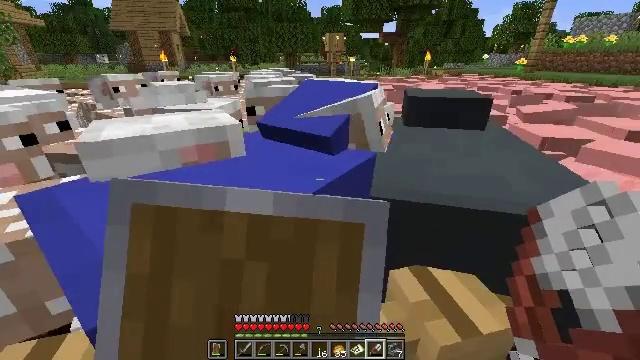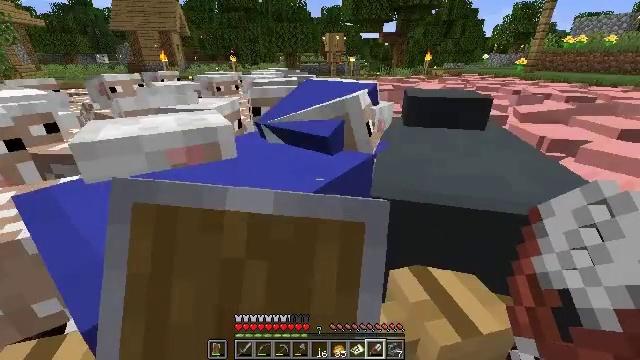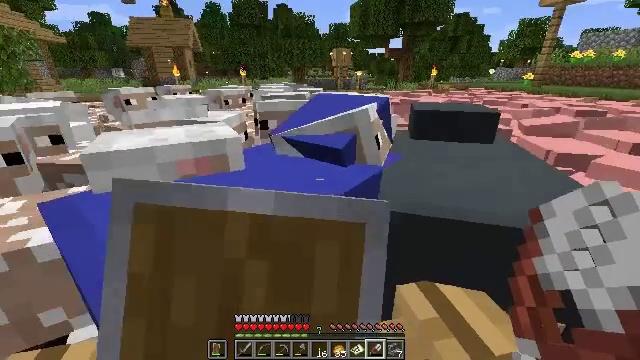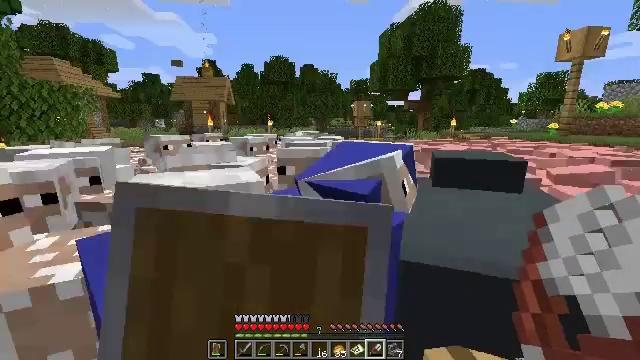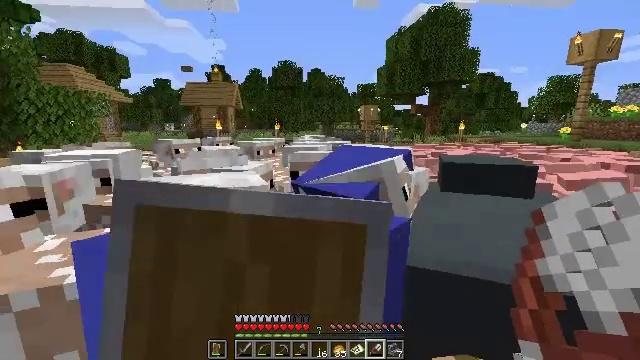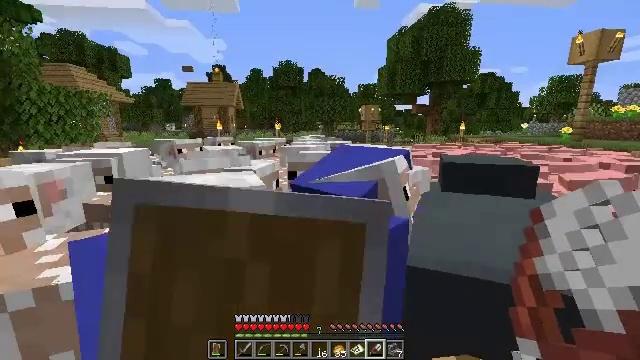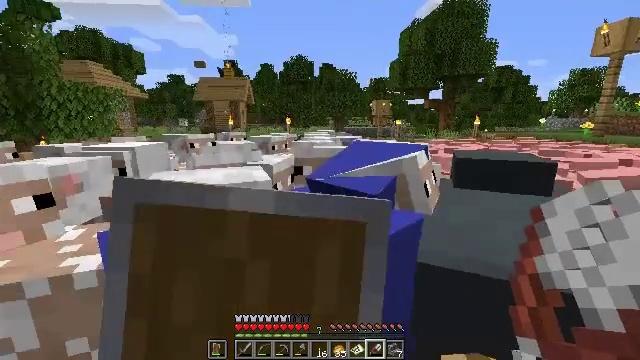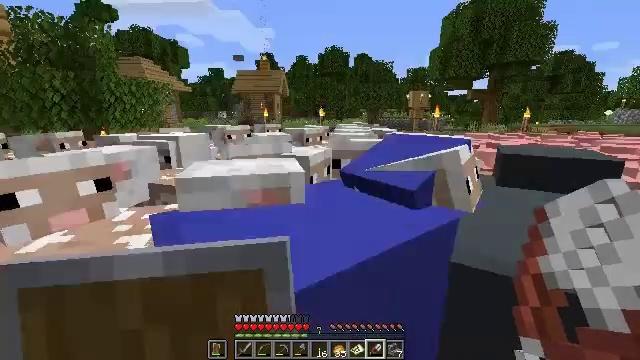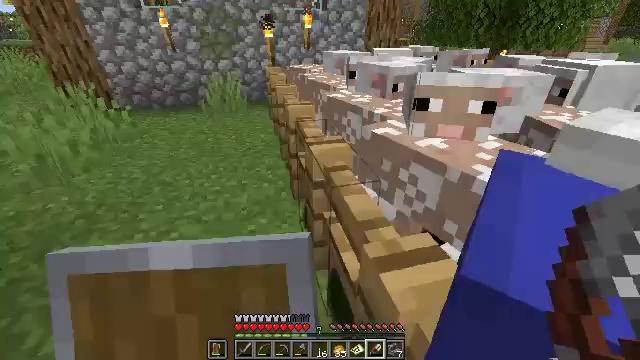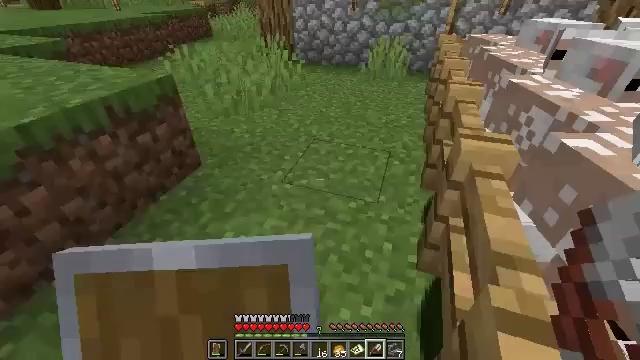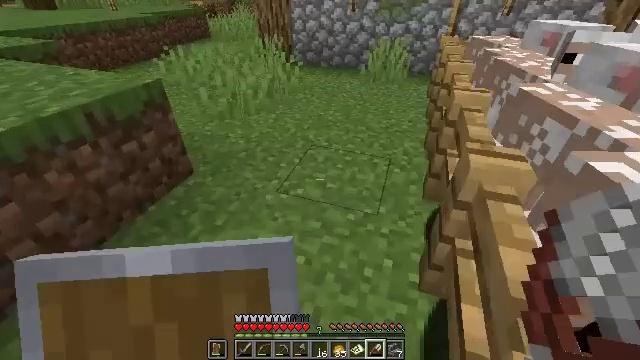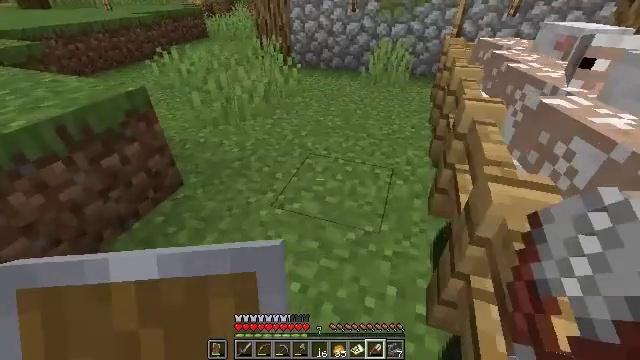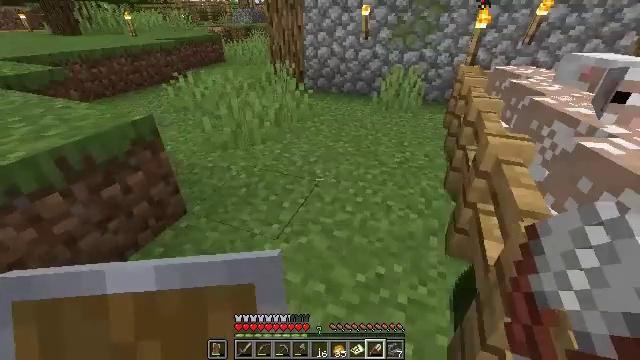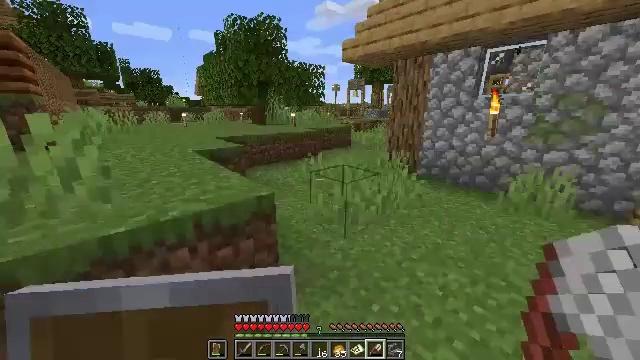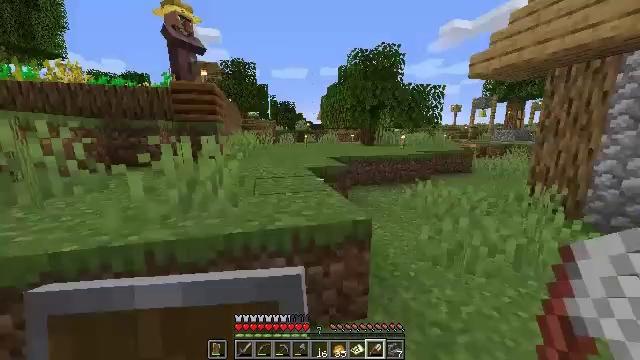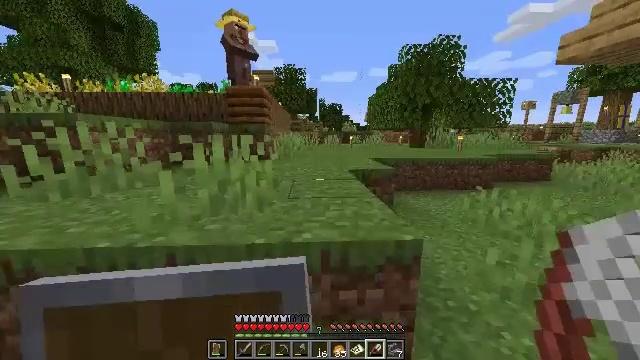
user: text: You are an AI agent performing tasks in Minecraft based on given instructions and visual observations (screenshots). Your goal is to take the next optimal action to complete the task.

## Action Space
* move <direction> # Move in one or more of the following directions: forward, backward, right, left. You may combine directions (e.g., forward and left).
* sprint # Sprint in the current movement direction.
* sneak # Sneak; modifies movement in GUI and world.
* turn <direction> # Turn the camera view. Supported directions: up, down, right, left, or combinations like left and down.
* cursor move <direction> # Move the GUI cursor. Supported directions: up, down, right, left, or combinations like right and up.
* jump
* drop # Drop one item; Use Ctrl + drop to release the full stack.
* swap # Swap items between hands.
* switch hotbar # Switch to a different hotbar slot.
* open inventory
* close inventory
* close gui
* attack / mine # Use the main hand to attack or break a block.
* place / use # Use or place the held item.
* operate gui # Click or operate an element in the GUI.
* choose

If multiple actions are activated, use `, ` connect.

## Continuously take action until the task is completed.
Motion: motion action
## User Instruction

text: Form a blue banner by arranging blue wool and a stick in the crafting table.
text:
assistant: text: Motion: use / place
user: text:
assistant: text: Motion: turn left and up, use / place
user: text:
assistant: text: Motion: turn left and up, use / place
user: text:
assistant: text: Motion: turn left, use / place
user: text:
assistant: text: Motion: use / place
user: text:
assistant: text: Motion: turn left and down, use / place
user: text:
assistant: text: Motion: turn left and down
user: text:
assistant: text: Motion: move forward, turn left and down
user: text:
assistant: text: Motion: move forward, turn left and down
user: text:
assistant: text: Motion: move forward
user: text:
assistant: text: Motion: move forward, sprint
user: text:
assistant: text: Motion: move forward, sprint, turn left and up
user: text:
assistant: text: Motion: move forward, turn left and up
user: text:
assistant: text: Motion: move forward, turn left and up
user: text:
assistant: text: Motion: move forward, turn left
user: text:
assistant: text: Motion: move forward, jump
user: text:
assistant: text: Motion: move forward, jump
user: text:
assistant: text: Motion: move forward, turn left
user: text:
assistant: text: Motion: move forward
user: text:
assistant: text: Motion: move forward
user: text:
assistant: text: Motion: move forward, sprint
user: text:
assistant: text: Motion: move forward, sprint
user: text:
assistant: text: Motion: move forward
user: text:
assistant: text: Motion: move forward, sprint
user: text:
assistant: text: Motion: move forward, sprint
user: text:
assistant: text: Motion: move forward
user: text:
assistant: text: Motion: move forward
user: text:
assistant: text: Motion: move forward
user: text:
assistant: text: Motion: move forward, turn right
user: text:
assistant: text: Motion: move forward, turn right and down